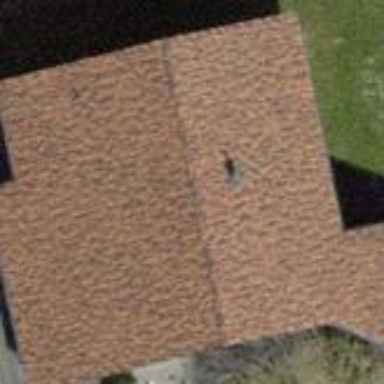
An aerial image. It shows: Building with tile roof.